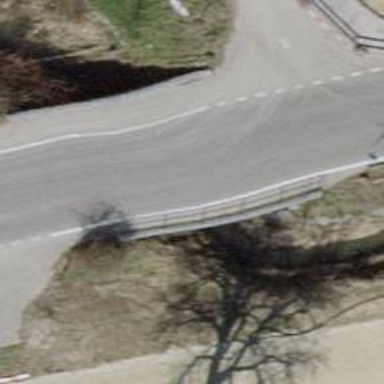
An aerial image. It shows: Tertiary road on asphalt surface crossing over bridge.